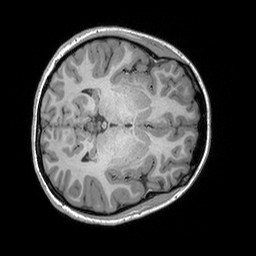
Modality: T1w
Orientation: axial
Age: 21
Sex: female
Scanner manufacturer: siemens
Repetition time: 2.25 s
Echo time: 0.00302 s